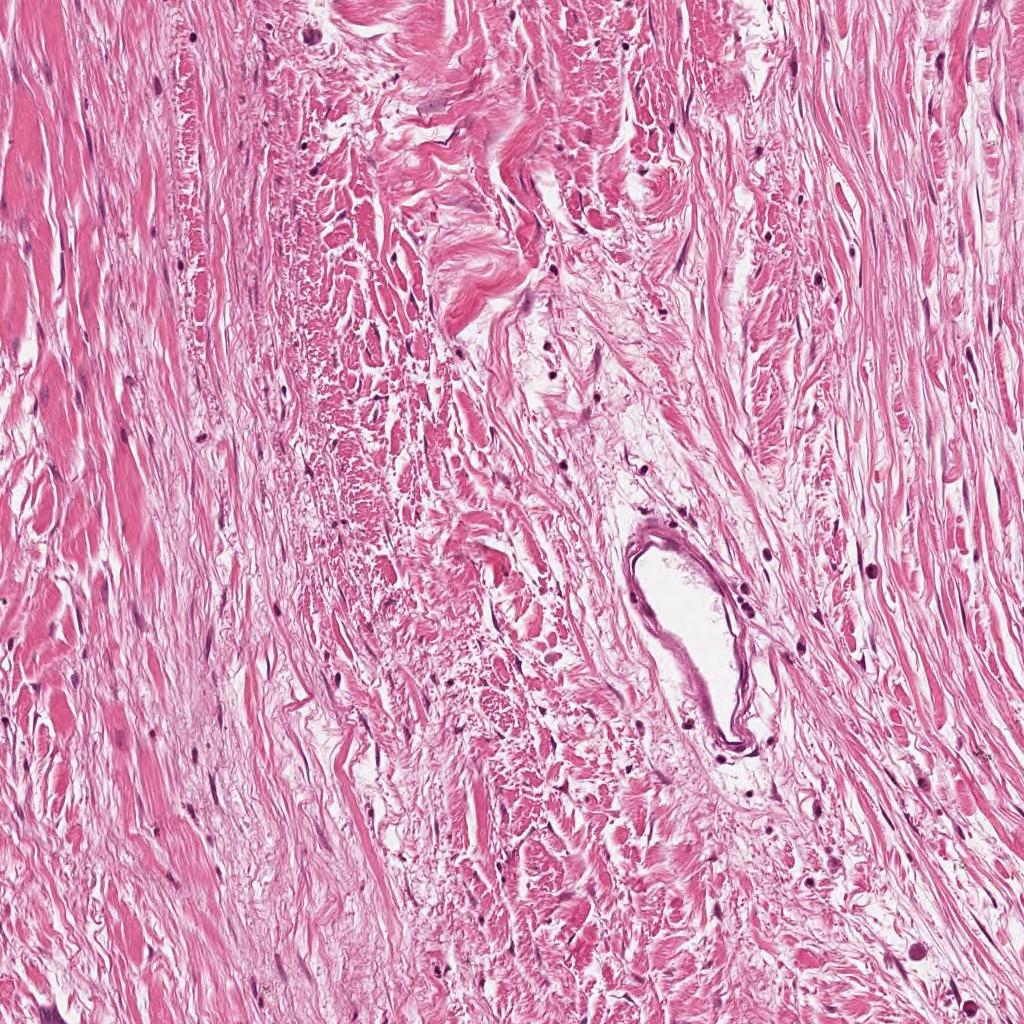
Label: Non-Tumor